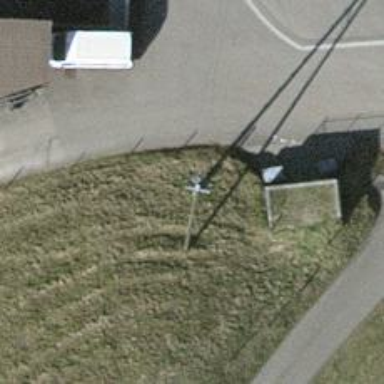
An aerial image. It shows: Guyed pole used for power distribution.